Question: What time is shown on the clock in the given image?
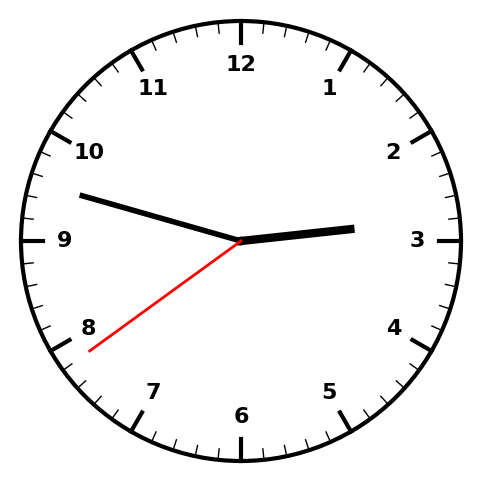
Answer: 02:47:39